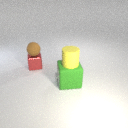
large green rubber cube in front of small red metal cube